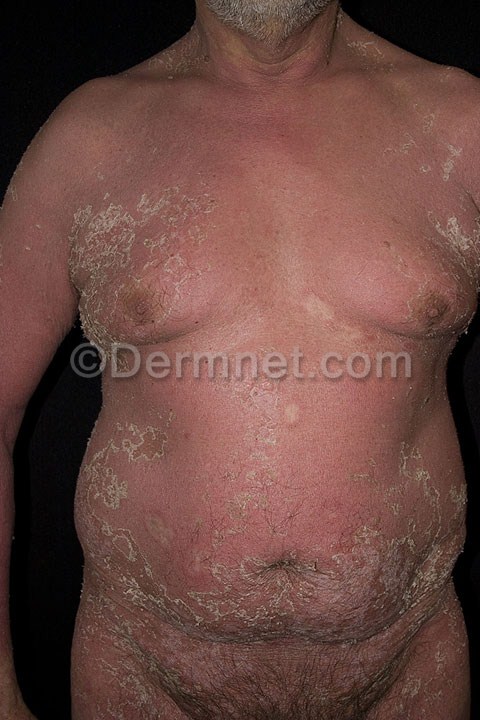
Disease: Psoriasis pictures Lichen Planus and related diseases